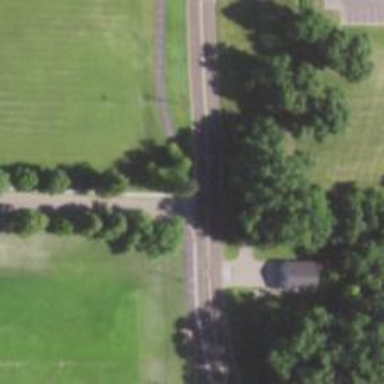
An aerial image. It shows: Marked asphalt cycleway crossing.